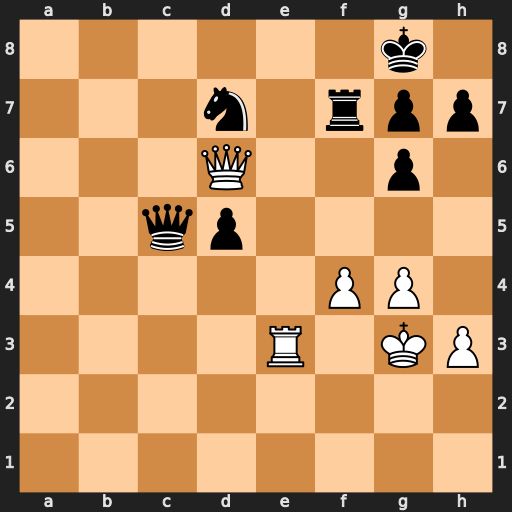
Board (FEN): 6k1/3n1rpp/3Q2p1/2qp4/5PP1/4R1KP/8/8
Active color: w
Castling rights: -
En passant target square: -
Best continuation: Re8+ Rf8 Rxf8+ Nxf8 Qxc5